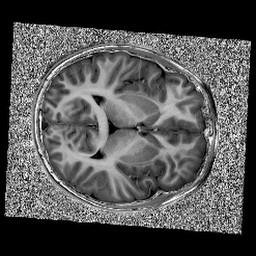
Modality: UNIT1
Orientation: axial
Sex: male
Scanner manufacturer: siemens
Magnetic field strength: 3 T
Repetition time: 5 s
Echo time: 0.00368 s